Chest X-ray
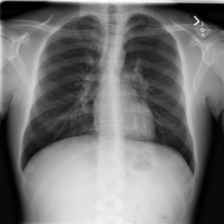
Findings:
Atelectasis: negative
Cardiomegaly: negative
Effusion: negative
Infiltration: negative
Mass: negative
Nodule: negative
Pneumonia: negative
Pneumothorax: negative
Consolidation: negative
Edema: negative
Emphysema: negative
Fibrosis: negative
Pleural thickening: negative
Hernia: negative